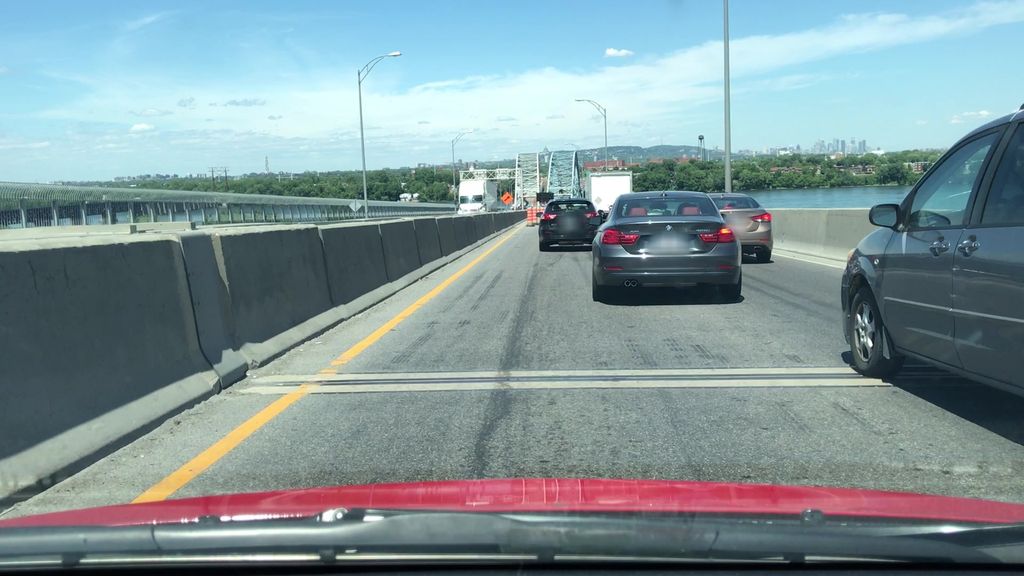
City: montreal